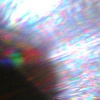
Label: sunburn